Field crop: maize
Growth stage: 2
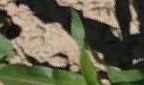
Species: maize